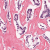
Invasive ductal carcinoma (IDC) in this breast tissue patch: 1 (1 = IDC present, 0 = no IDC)